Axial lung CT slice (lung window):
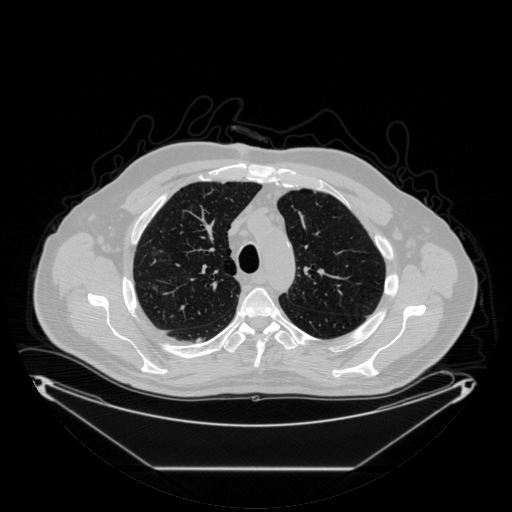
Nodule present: no